Field crop: maize
Growth stage: 2
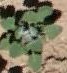
Species: chenopodium